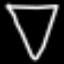
Label: diamond